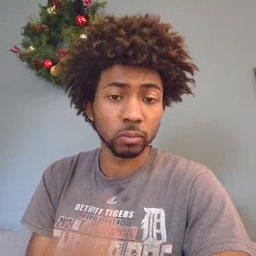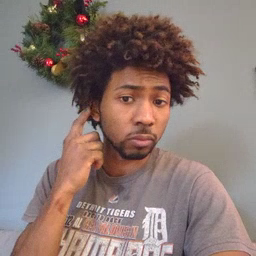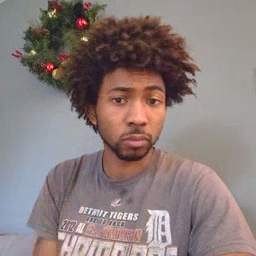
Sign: ear